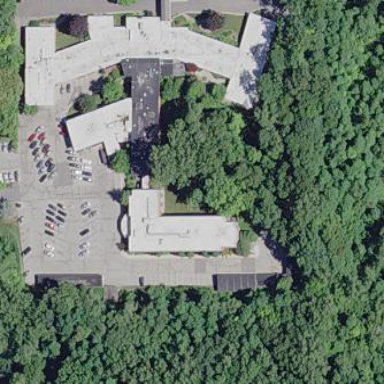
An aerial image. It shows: Nursing home building.